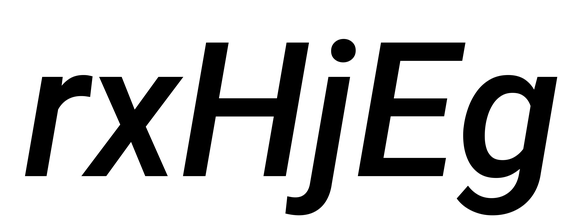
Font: Roboto-Italic_Medium_Italic